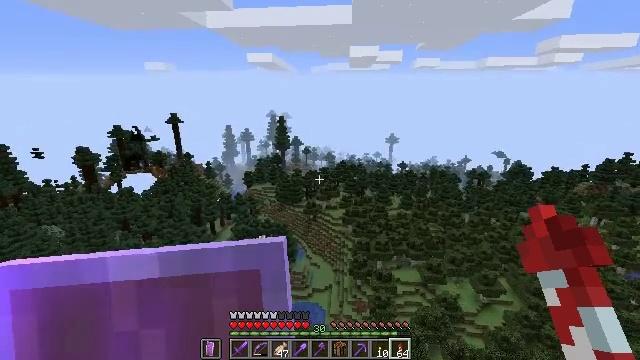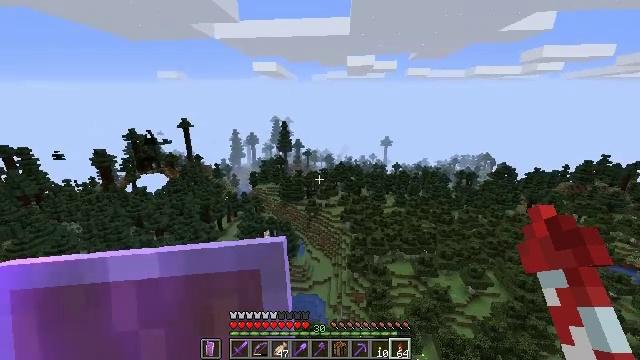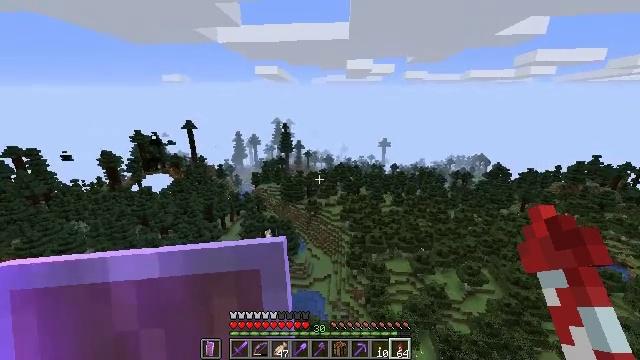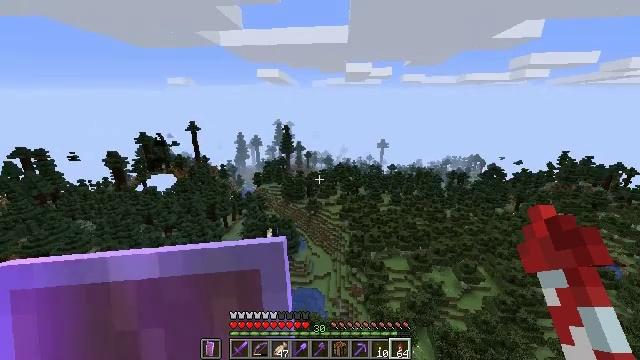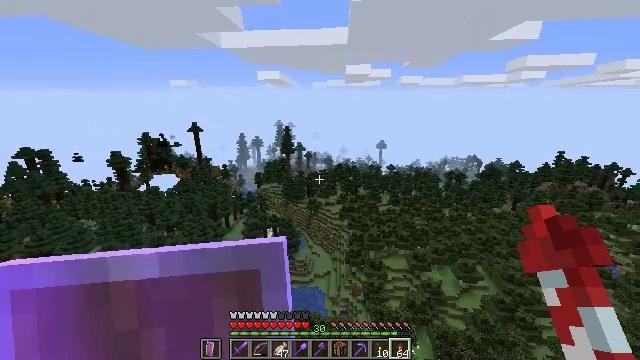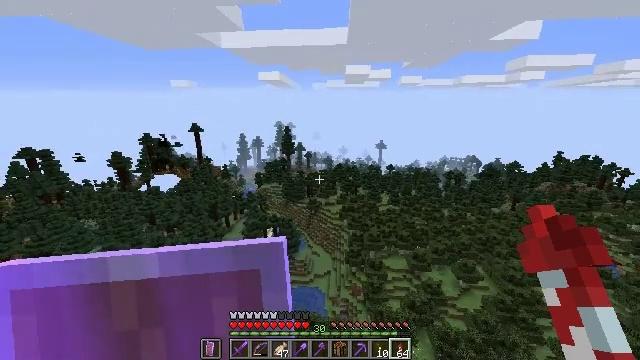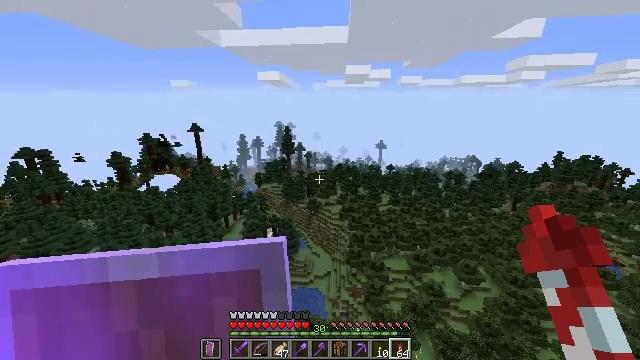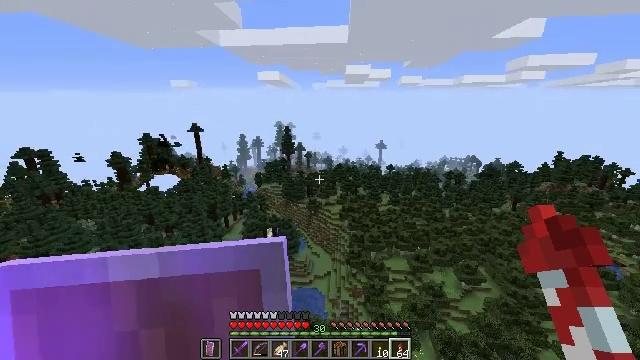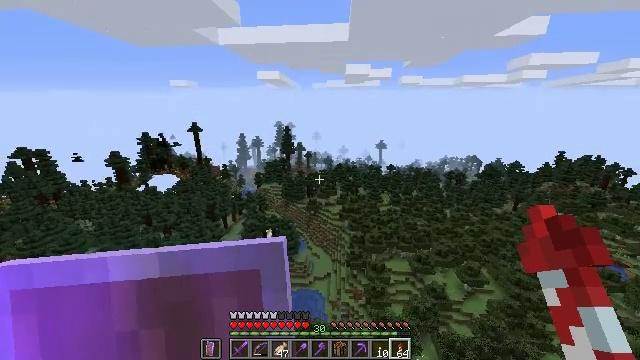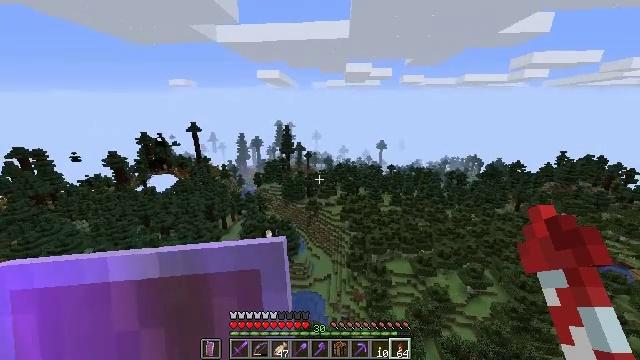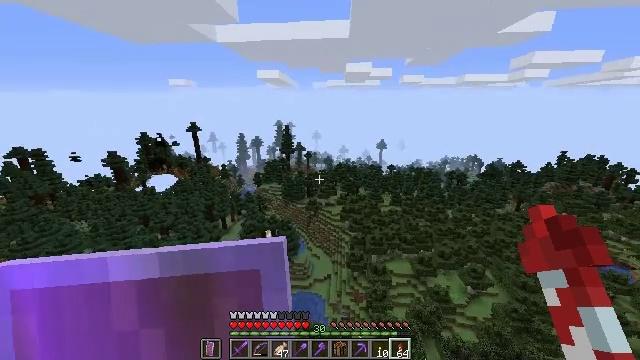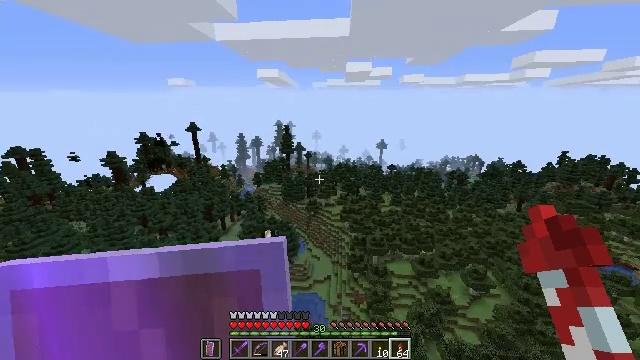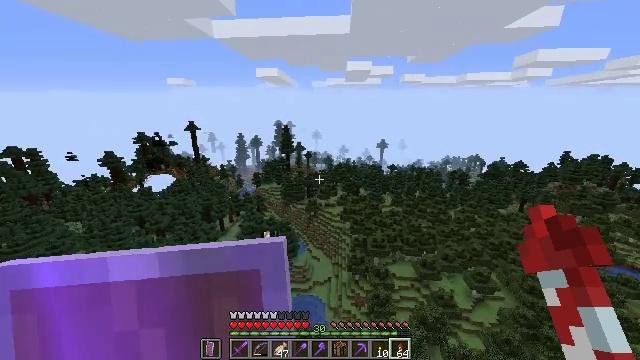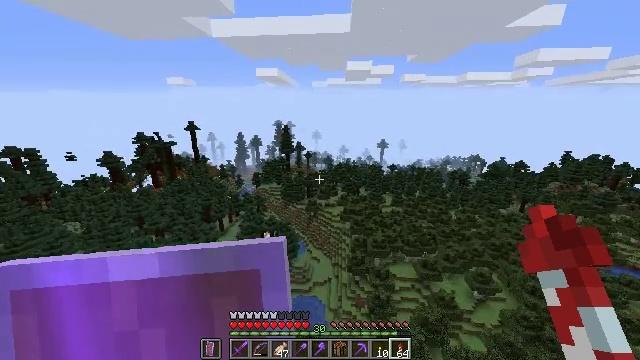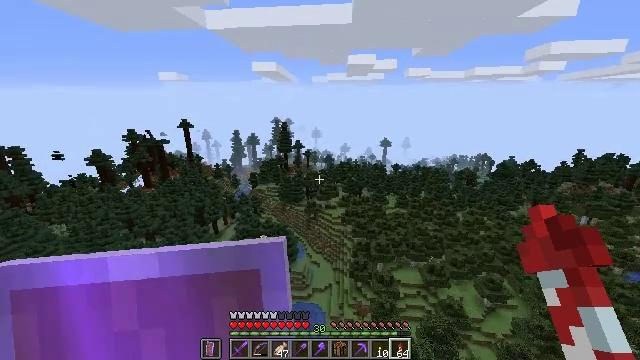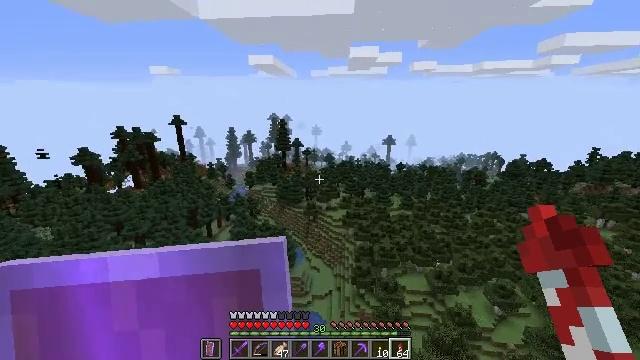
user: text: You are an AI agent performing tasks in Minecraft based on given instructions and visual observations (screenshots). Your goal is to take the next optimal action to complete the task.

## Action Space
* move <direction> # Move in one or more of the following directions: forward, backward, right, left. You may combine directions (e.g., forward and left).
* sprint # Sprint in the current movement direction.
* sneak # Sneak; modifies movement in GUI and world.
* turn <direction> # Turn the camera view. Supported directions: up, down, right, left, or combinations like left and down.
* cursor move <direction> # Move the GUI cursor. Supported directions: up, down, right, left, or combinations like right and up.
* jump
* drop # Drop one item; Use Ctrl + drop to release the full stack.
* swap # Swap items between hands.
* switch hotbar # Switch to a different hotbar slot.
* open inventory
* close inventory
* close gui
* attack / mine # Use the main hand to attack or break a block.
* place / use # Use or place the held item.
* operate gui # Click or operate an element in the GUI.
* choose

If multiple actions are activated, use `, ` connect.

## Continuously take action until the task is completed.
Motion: motion action
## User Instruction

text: Remove the sticky piston from its position.
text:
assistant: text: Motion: move forward, sprint
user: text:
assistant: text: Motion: move forward, sprint
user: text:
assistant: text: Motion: move forward, sprint
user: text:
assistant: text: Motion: move forward, sprint
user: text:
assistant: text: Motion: move forward, sprint
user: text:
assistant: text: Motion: move forward, sprint
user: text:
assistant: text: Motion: move forward, sprint
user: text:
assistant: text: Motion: move forward, sprint
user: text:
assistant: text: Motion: move forward, sprint
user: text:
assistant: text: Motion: move forward, sprint
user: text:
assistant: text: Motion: move forward, sprint
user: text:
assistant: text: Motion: move forward
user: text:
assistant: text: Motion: no_op
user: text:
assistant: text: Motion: no_op
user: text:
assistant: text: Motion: no_op
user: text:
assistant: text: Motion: no_op
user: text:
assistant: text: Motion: no_op
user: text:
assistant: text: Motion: no_op
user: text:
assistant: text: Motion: no_op
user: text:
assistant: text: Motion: no_op
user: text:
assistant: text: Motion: no_op
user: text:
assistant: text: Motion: no_op
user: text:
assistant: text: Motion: no_op
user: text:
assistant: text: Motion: no_op
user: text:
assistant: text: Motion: no_op
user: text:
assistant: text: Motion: no_op
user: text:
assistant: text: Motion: turn right and up
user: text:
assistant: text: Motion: turn right and up
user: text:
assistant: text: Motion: turn right and up
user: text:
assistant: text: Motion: no_op